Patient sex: M
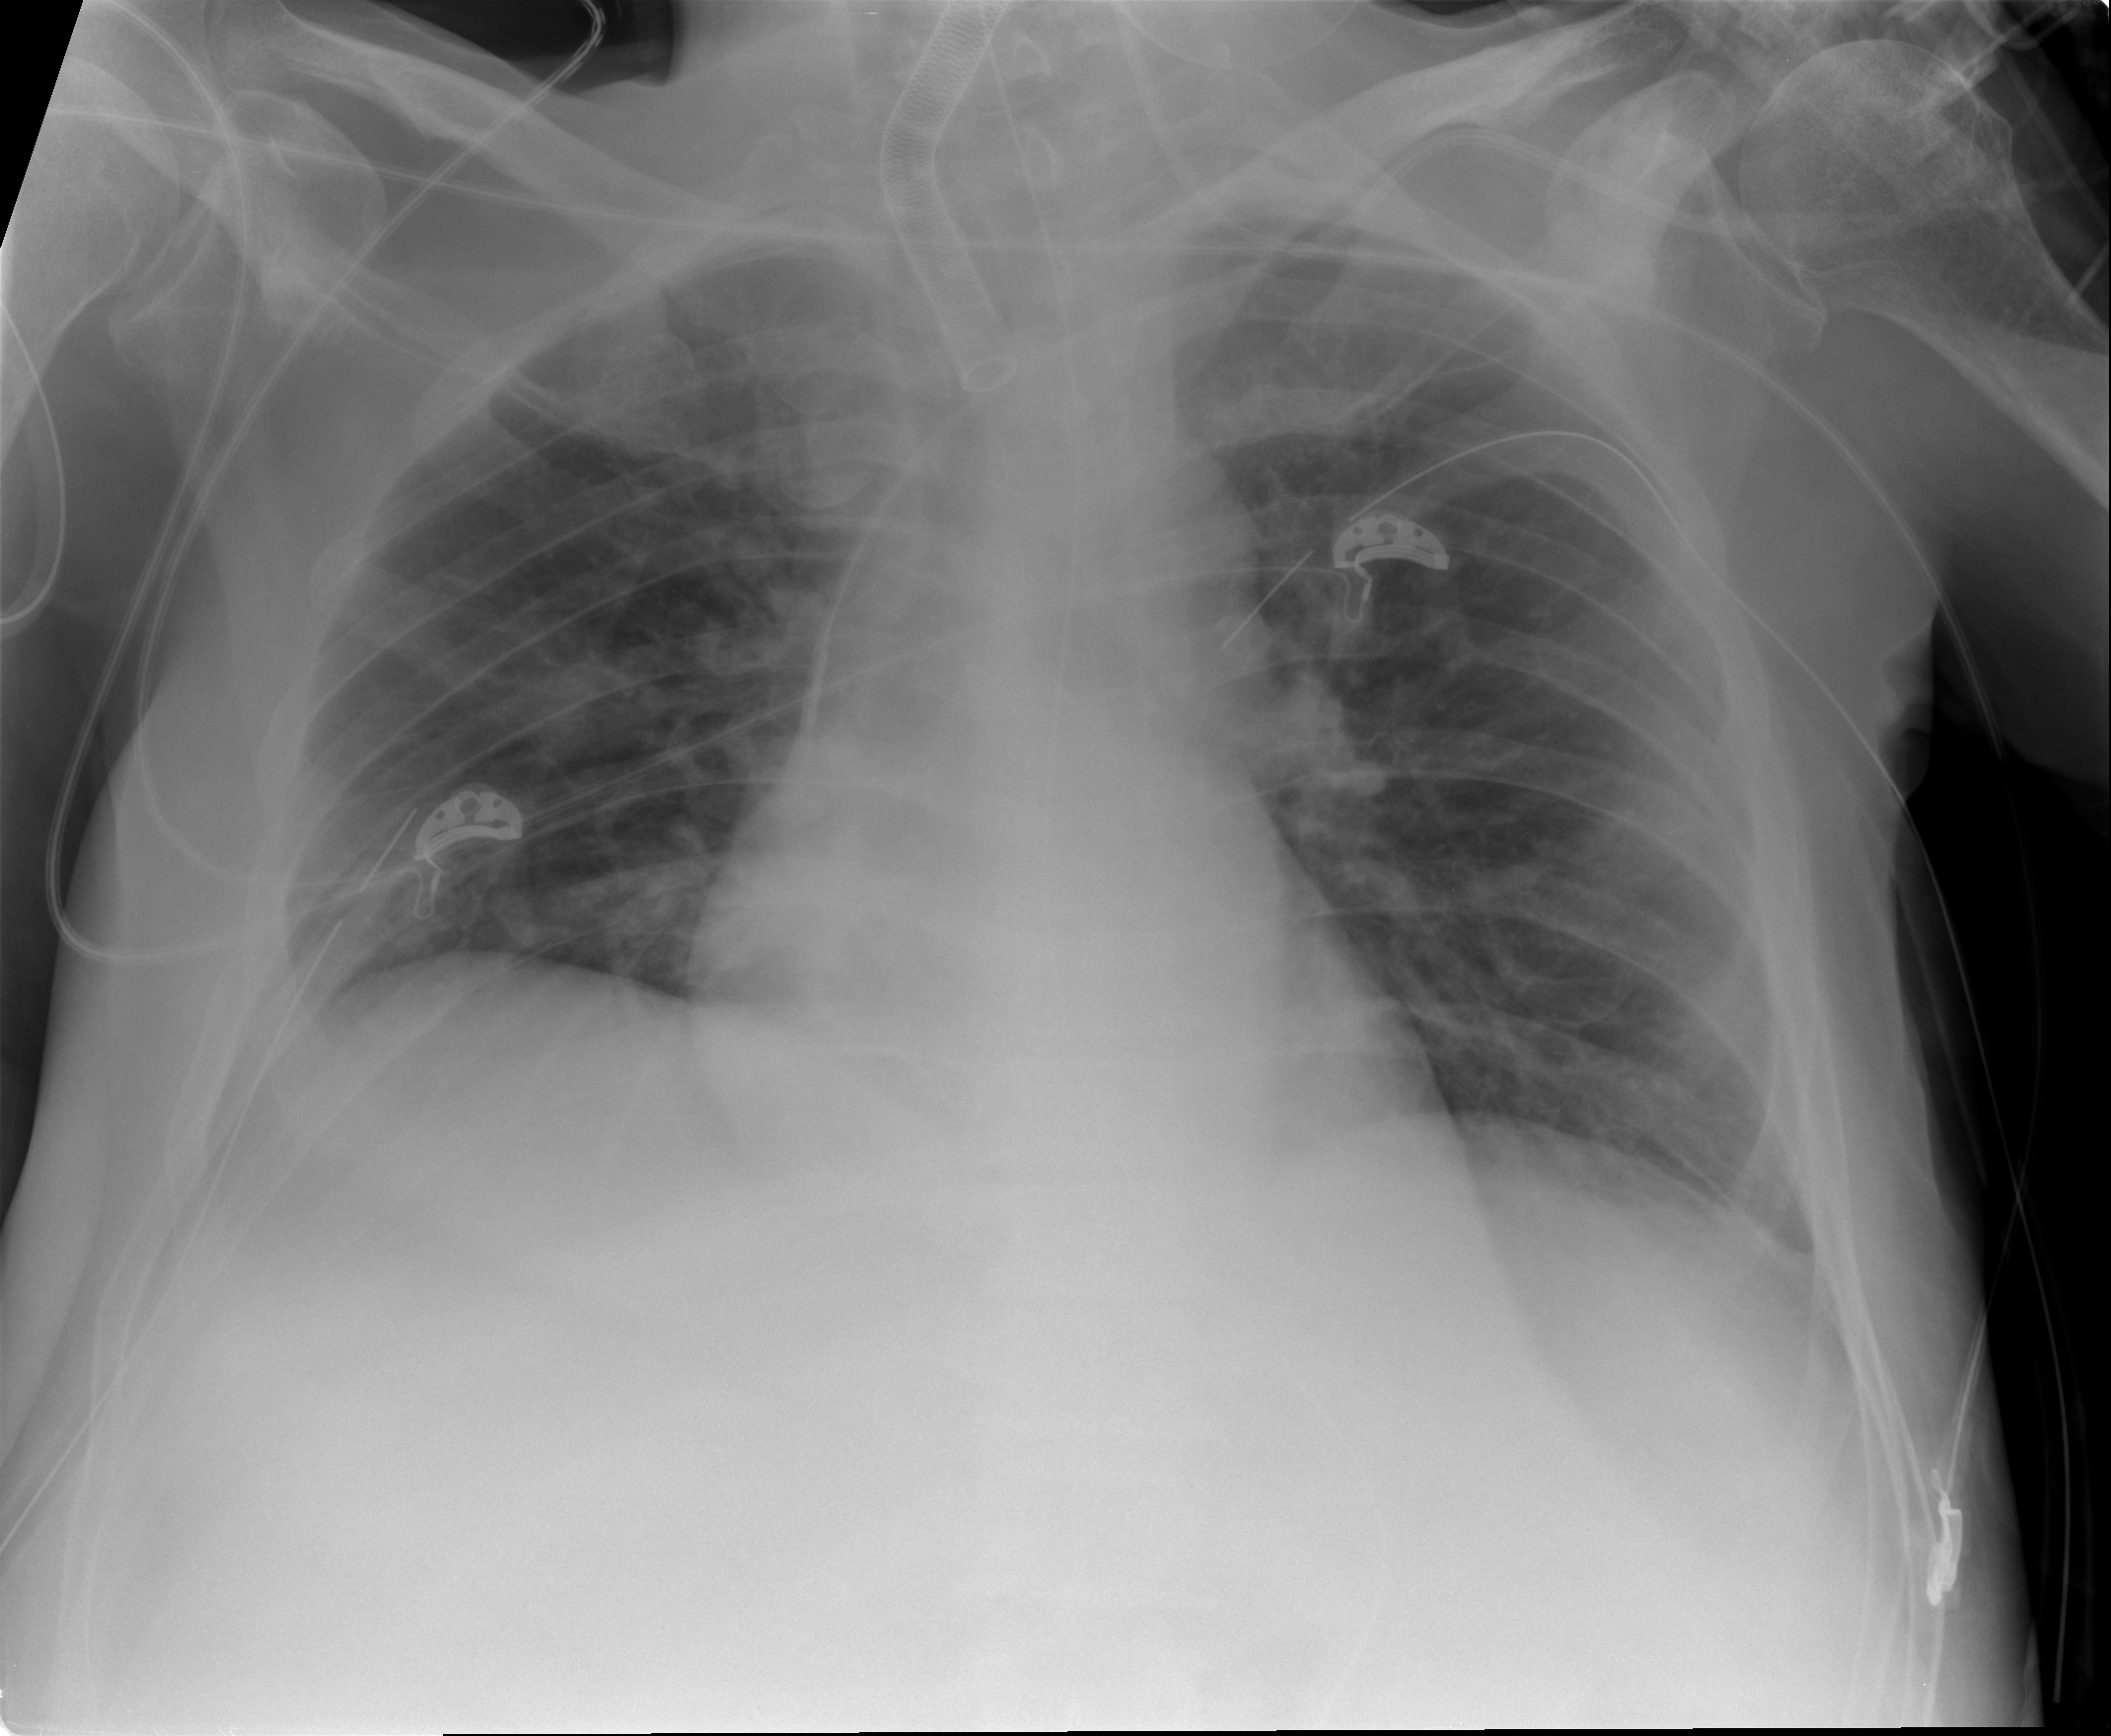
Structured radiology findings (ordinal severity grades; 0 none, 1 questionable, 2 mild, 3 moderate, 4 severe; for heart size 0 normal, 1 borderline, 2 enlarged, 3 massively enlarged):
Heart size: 0
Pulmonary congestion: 2
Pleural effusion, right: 0
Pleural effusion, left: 0
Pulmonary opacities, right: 0
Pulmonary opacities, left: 0
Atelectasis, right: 0
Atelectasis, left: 0